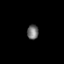
Tissue: prostate
Cell type: Fibroblasts
Senescence score: 0.7228
Nuclear area (px): 161
Mean DAPI intensity: 113.553